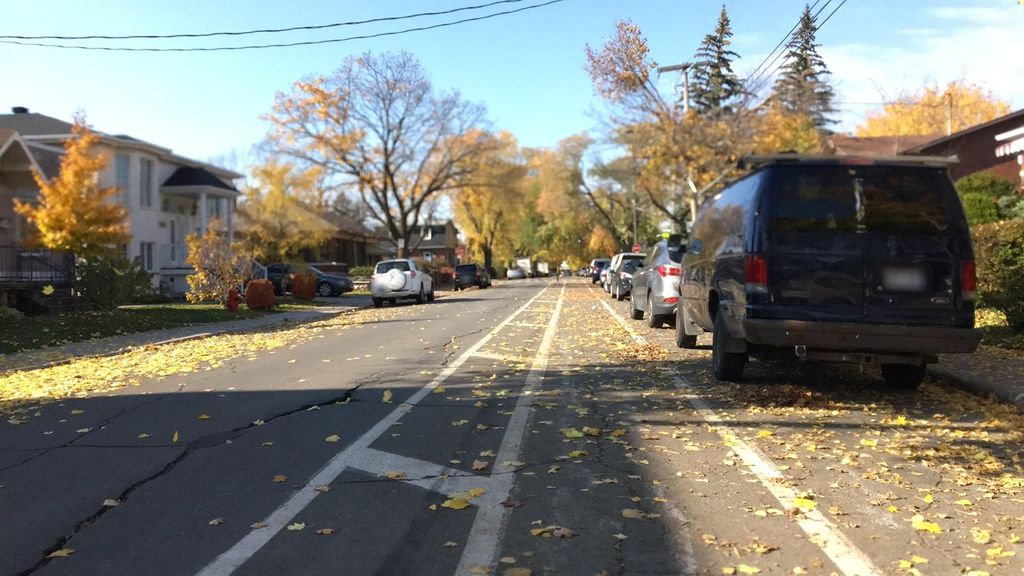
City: montreal